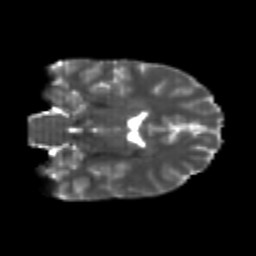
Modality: T2w
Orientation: coronal
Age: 22
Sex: male
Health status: healthy
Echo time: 0.074 s